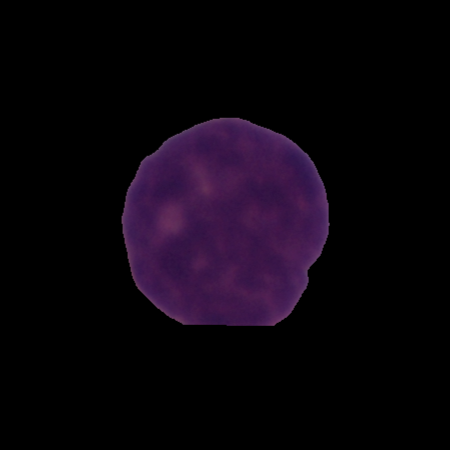
Label: cancer